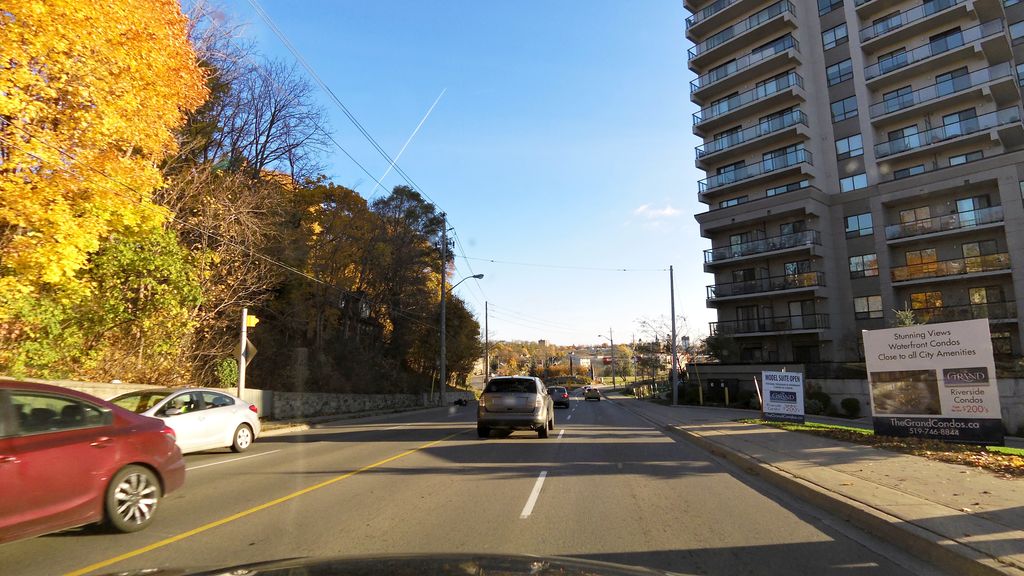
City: kitchener-waterloo